Question: How would you convert this block of css into jquery?
'''
.nav li a:first-child:nth-last-child(2):before {
content:"";
position: absolute;
height:0;
width: 0;
border: 5px solid transparent;
top: 50% ;
right:5px;
}
'''
I've tried a couple different ways but nothing I tried worked properly. Where this css selects only before the the jquery selects the whole anchor.
'''
$(".nav li a:first-child:nth-last-child(2)").before().css(...); // did not work
$(".nav li a:first-child:nth-last-child(2)").before(function(){
$(this).css(...);
}); // did not work
'''
I tried a lot of other stuff as well, let me know what you guys think, Thanks!
HTML:
'''
<ul class="nav">
<li><a href="index.php">Home</a></li>
<li><a href="index.php">Class Assignments</a>
<ul>
<li><a href="#">Java</a>
<ul>
<li><a href="java1.php">Java 1</a></li>
<li><a href="java2.php">Java 2</a></li>
<li><a href="java3.php">Java 3</a></li>
<li><a href="java4.php">Java 4</a></li>
</ul>
</li>
<li><a href="#">JavaScript</a>
<ul>
<li><a href="javaScript1.php">JavaScript 1</a></li>
<li><a href="javaScript2.php">JavaScript 2</a></li>
<li><a href="javaScript3.php">JavaScript 3</a></li>
<li><a href="javaScript4.php">JavaScript 4</a></li>
</ul>
</li>
<li><a href="#">PHP</a></li>
<li><a href="#">C#</a></li>
</ul>
</li>
<li><a href="index.php">Projects</a>
<ul>
<li><a href="project.php">Project</a></li>
<li><a href="project.php">Project</a></li>
<li><a href="project.php">Project</a></li>
<li><a href="project.php">Project</a></li>
</ul>
</li>
<li><a href="index.php">Contact</a></li>
</ul>
'''
This is what it looks like with the css...

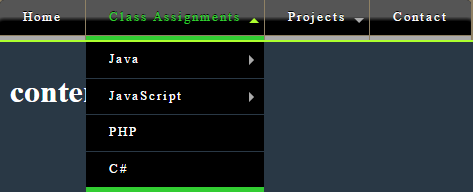
Answer: Not sure that would work exactly the same as with ':before', but what if you used jQuery to insert a '<span>'-tag instead, and then adjust the CSS of the '<span>'? I.e.
'''
$(".nav li a:first-child:nth-last-child(2)").prepend('<span class="before-hack" />');
$('.before-hack').css(...);
'''
Here's a fiddle: <URL>